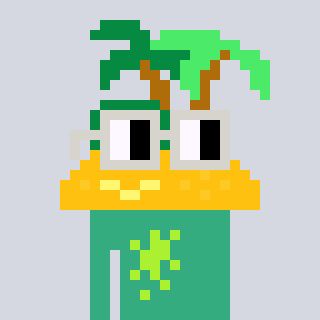
a pixel art character with square light gray glasses, a island-shaped head and a teal-colored body on a cool background